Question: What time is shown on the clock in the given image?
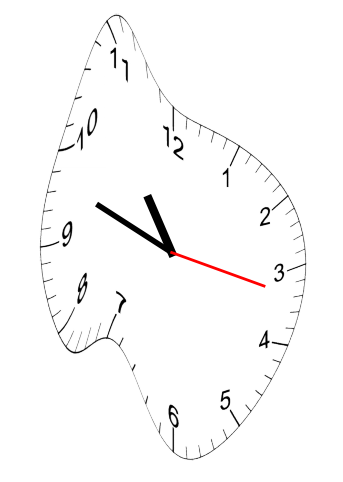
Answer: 10:48:17